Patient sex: M
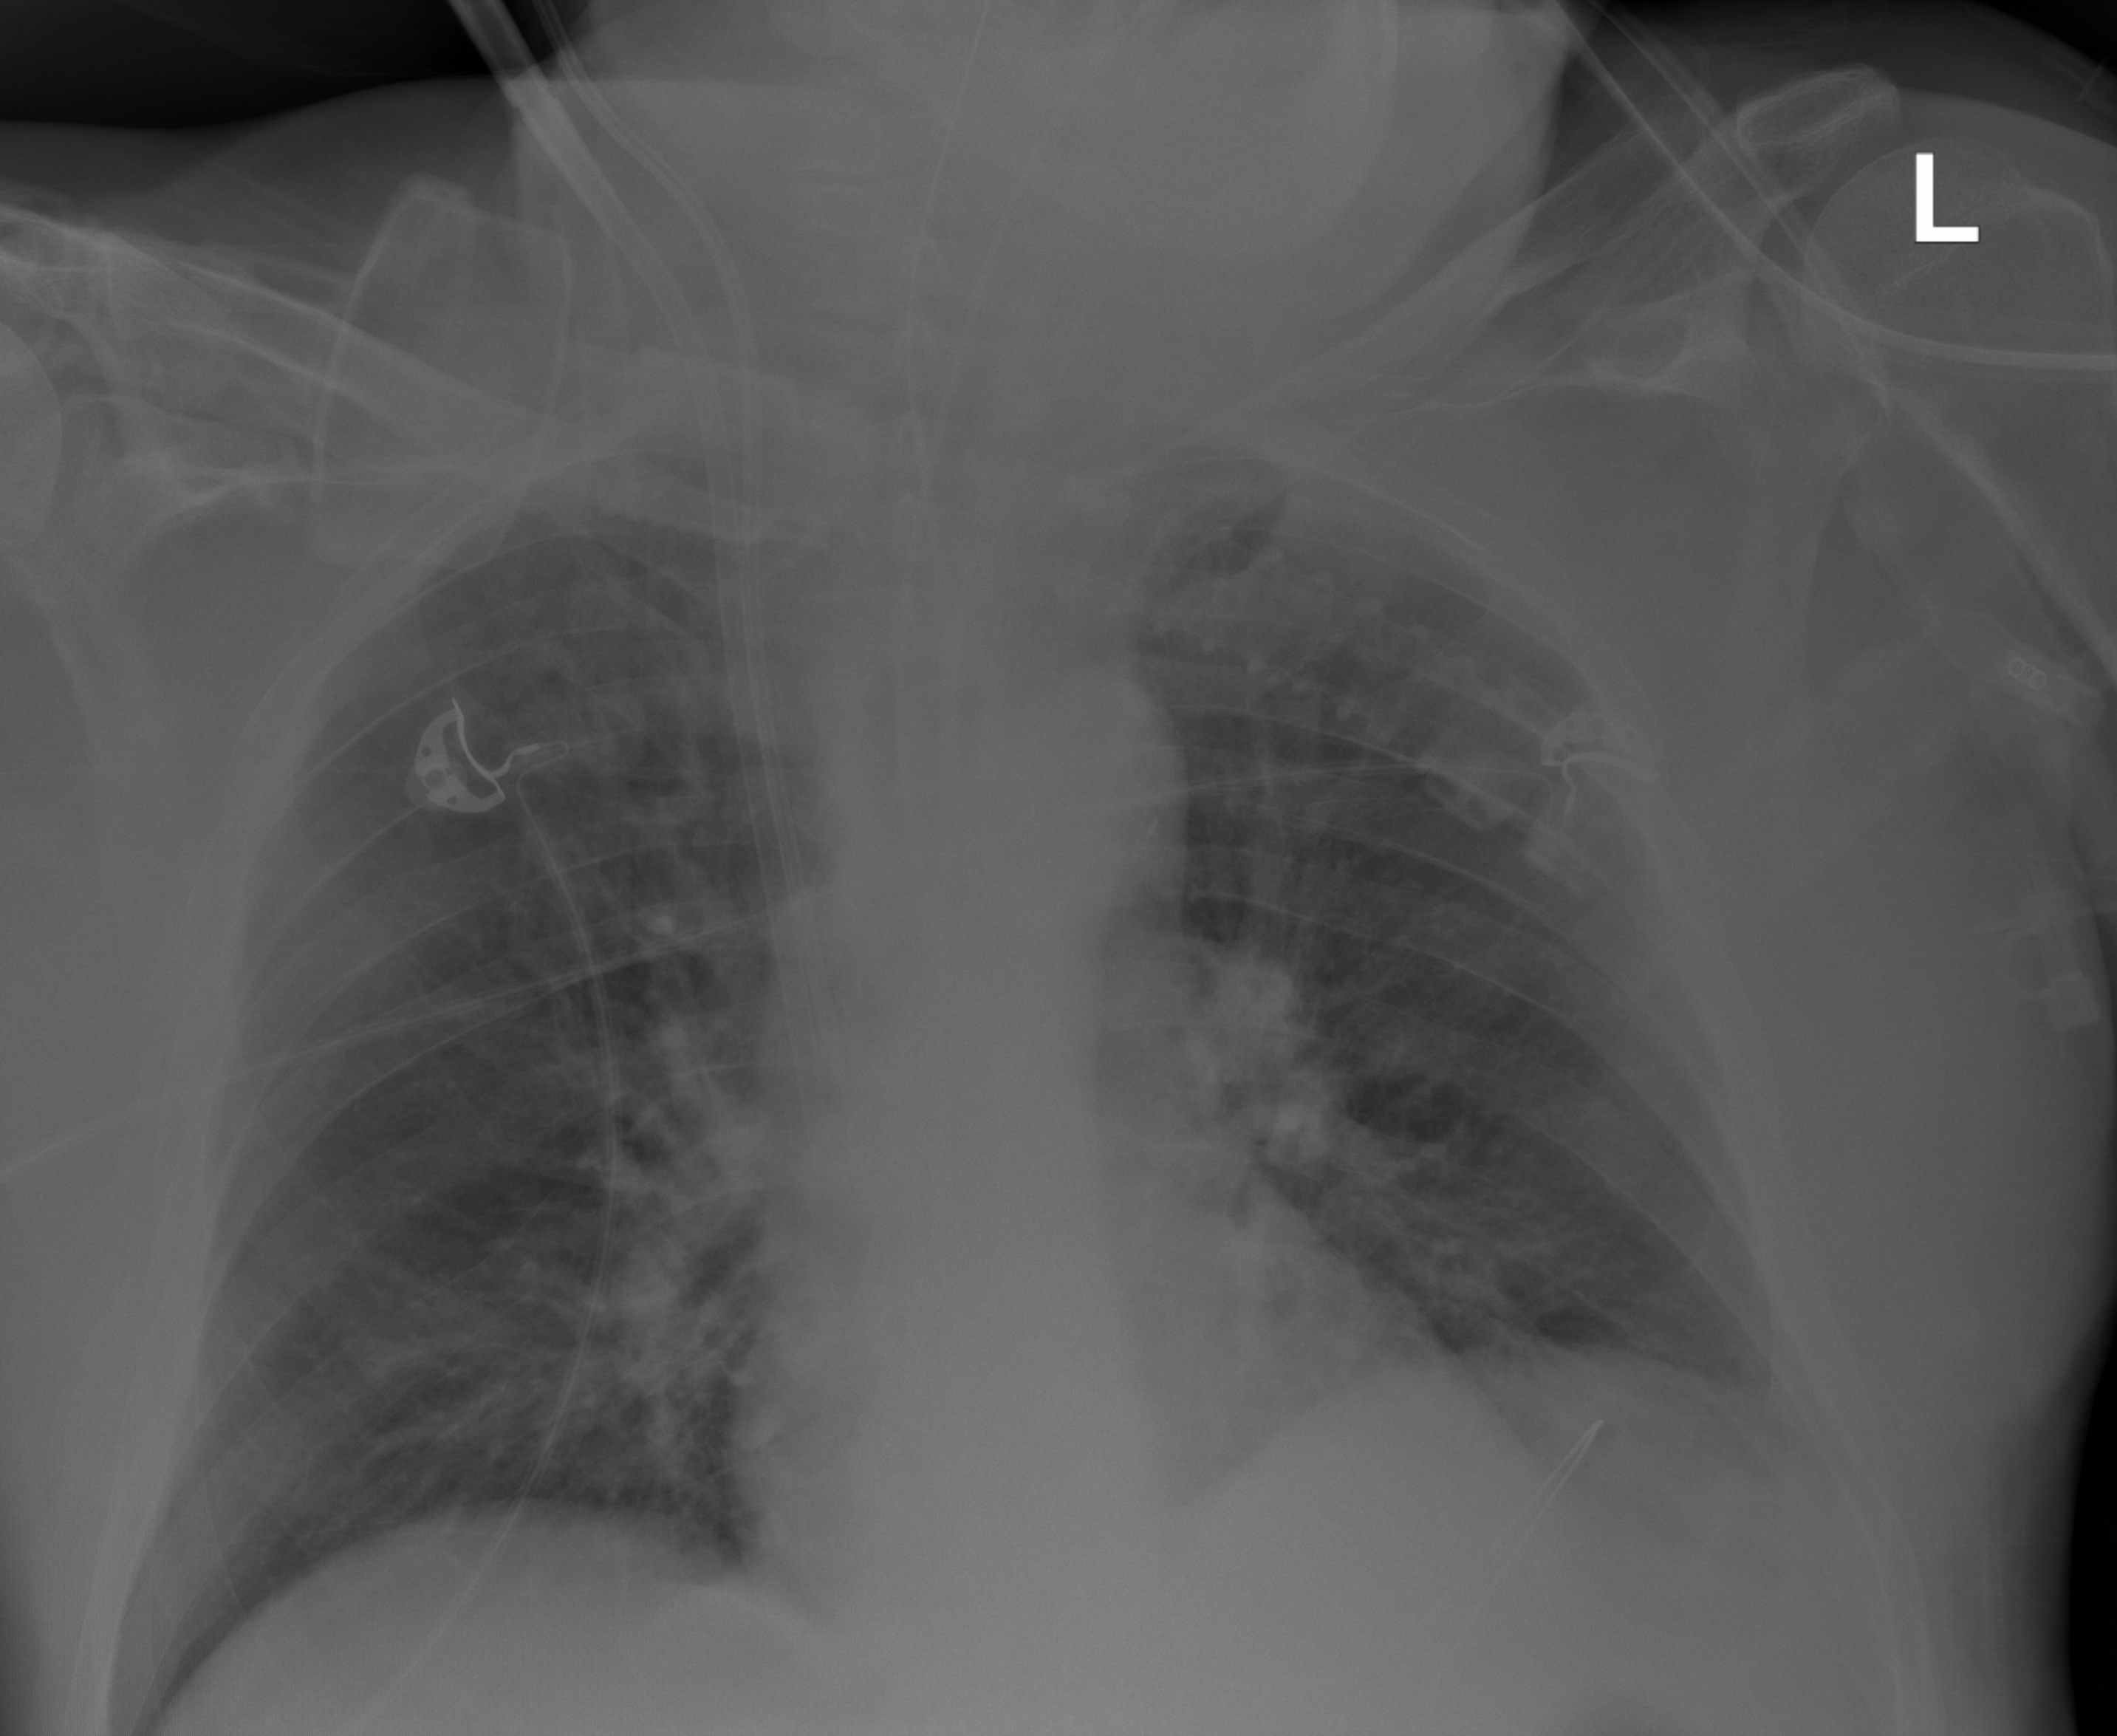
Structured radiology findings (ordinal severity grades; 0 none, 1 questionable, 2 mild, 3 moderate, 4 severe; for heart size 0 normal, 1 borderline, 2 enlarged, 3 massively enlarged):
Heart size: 0
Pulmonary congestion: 2
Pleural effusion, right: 0
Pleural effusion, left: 0
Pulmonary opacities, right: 0
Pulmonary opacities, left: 0
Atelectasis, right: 0
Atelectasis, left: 0